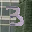
Label: 3